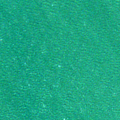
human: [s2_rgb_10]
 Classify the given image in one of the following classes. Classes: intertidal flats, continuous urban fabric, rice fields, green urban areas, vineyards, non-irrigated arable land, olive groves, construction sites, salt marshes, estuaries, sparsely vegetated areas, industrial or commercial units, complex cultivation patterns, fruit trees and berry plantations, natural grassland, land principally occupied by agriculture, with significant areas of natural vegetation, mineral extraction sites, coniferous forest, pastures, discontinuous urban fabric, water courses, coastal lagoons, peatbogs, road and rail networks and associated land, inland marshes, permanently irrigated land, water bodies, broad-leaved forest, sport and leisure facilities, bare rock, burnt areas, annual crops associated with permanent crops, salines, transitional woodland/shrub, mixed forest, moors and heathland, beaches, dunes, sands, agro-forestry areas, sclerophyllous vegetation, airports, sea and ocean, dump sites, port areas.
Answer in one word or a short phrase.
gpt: sea and ocean